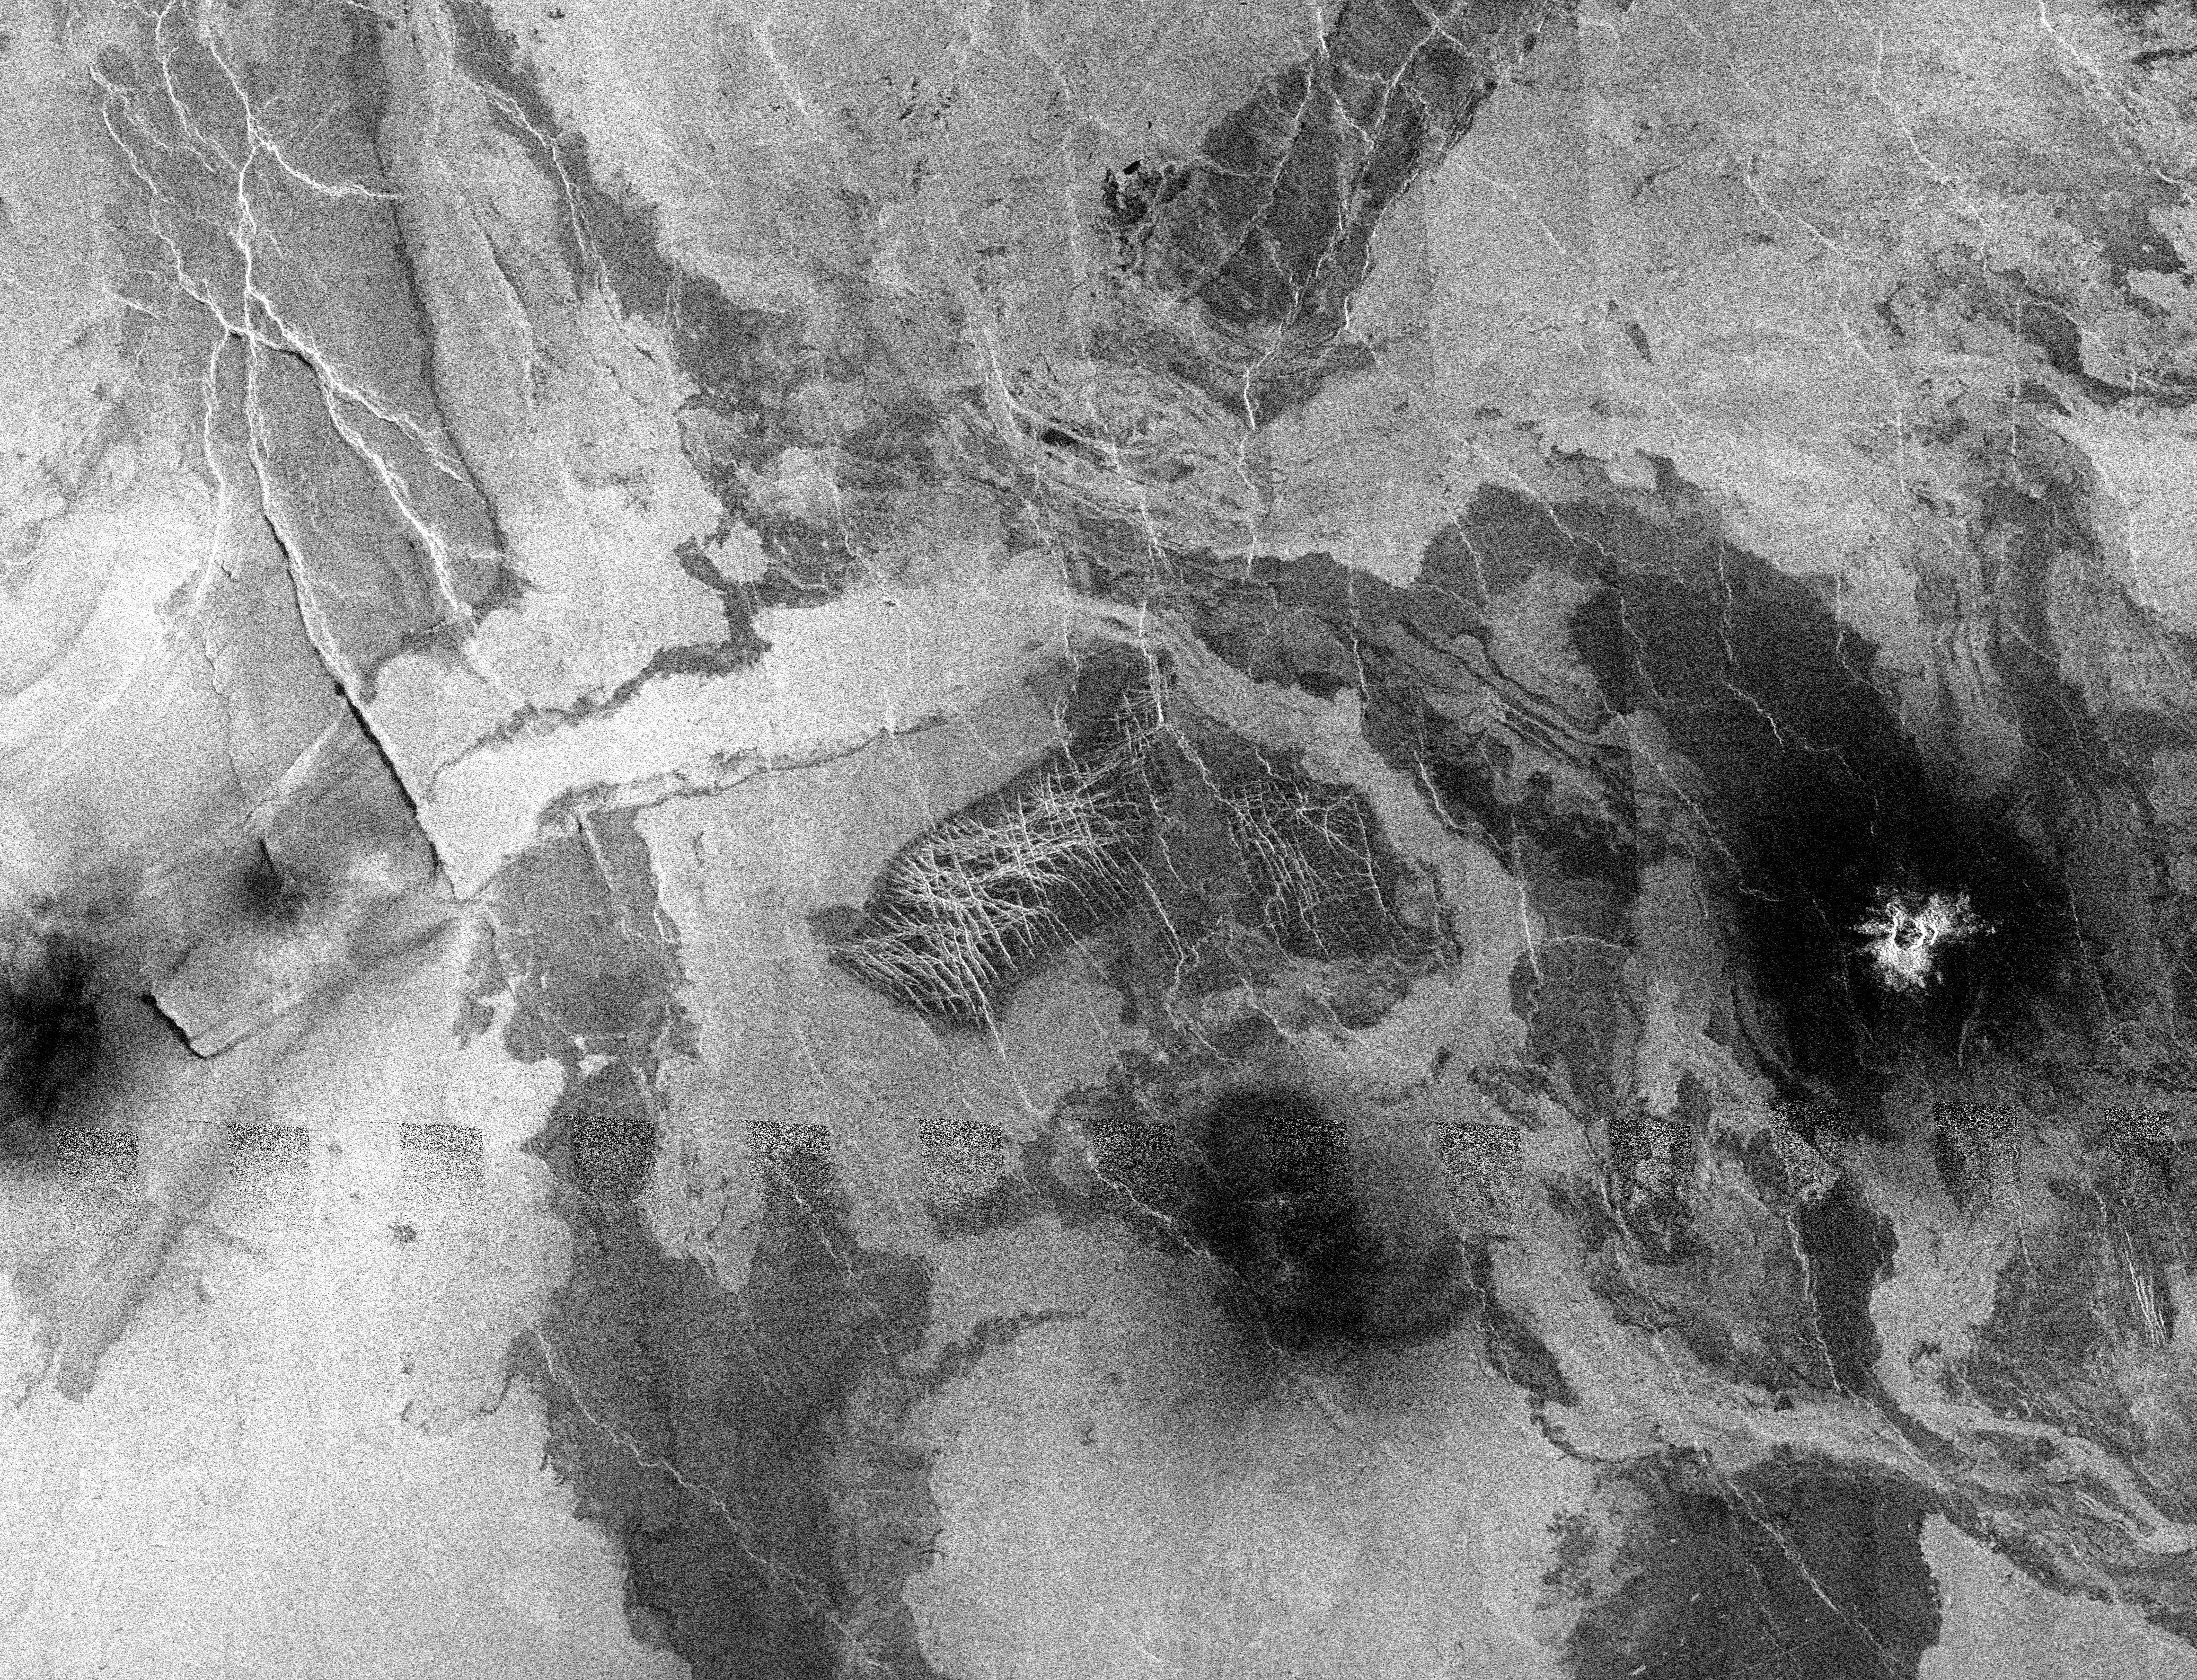
Venus - Lakshmi Region Venus, Magellan